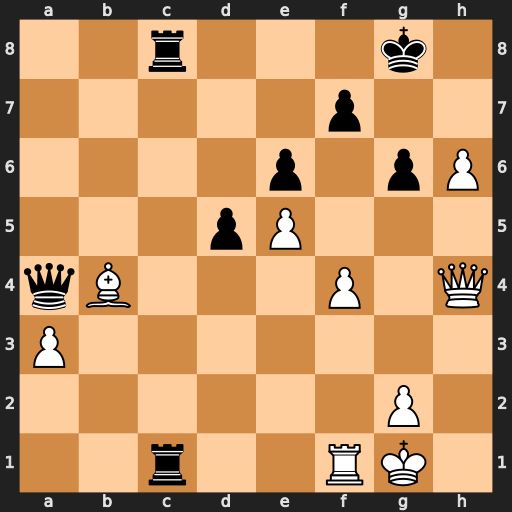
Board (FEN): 2r3k1/5p2/4p1pP/3pP3/qB3P1Q/P7/6P1/2r2RK1
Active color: w
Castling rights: -
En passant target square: -
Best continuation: Qf6 Rxf1+ Kxf1 Rc1+ Kf2